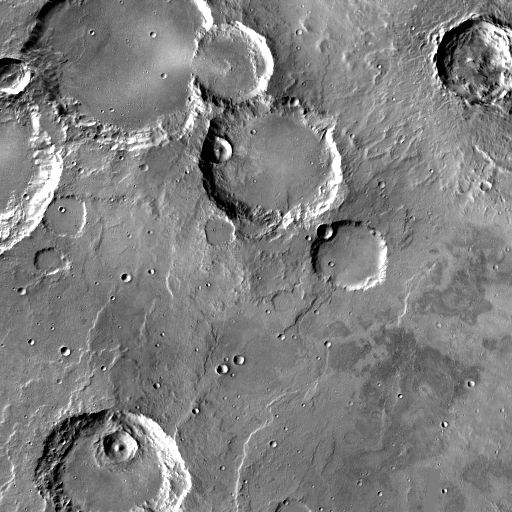
Crater classes present: Background, Other, Layered, Buried, Secondary